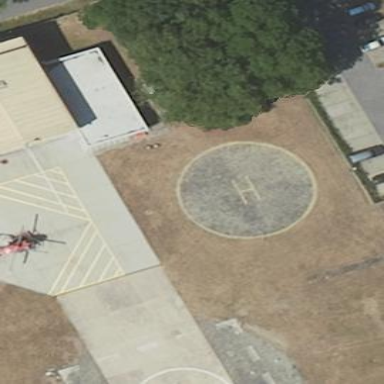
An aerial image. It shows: Image showing helipad at airport.